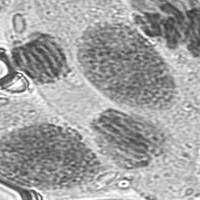
Label: telophase